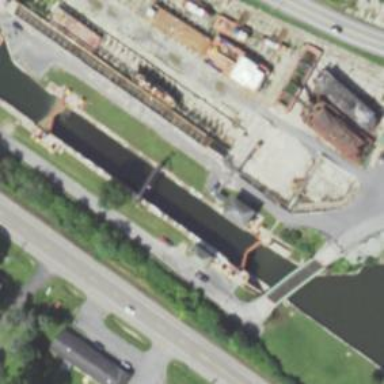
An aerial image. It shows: Lock gate on waterway.